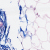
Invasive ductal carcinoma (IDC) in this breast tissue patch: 0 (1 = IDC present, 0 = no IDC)